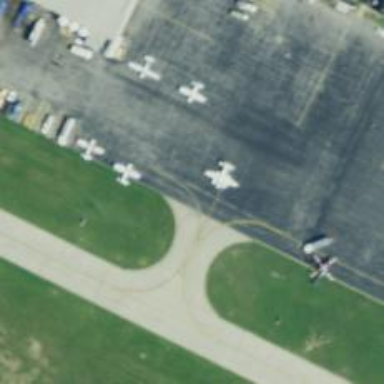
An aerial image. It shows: View of taxiway at the airport.